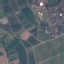
Land use / land cover: PermanentCrop